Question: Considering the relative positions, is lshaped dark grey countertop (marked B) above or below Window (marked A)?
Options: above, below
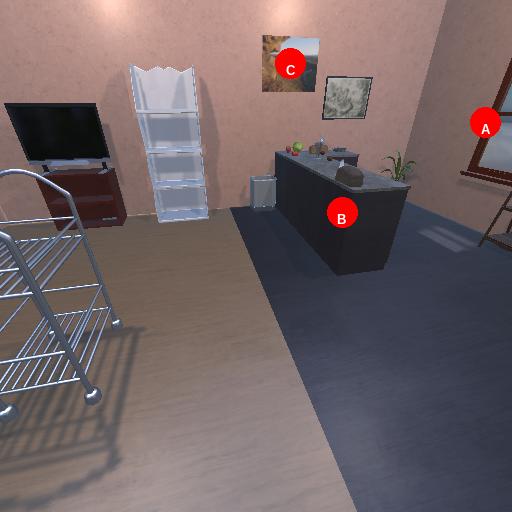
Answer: above